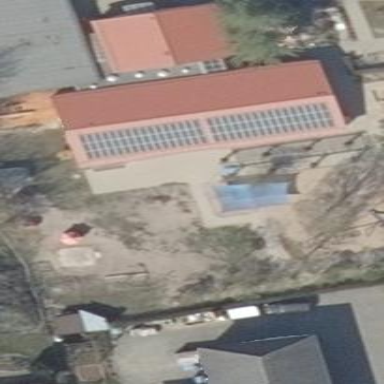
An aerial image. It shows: Kindergarten building.